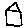
Label: house